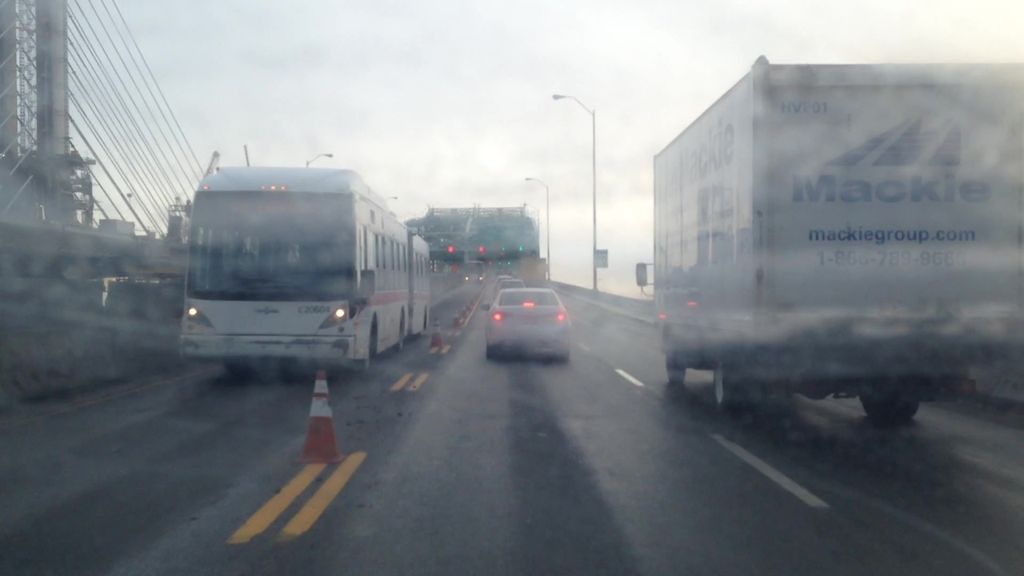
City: montreal